Question: I'm working on a personal project for a friend and have hit a bit of a roadblock. I can continue as I am and write some really redundant code, but I feel there must be a more efficient way of doing this.
What I'm trying to do is write a method that will add three values and display the results to the text box under "Skill Modifier" header (see screenshot). I need to get the method, or a series of methods, to do that for each skill. It needs to get the Skill Modifier value for Balance, Climb, Escape Artist, etc...

The method would be something like "CalculateSM"
What I have currently:
'''
private void btnUpdate_Click(object sender, EventArgs e)
{
//AM + R + MM =SM
//AM = Ability Modifier
//R = Rank
//MM = Misc Modifier
//SM = Skill Modifier
decimal balanceMod = balanceAM.Value + balanceR.Value + balanceMM.Value;
balanceSM.Text = balanceMod.ToString();
decimal climbMod = climbAM.Value + climbR.Value + climbMM.Value;
climbSM.Text = climbMod.ToString();
//etc...
}
'''
Essentially the biggest issue, for me, is figuring out how to contrive a method that can deal with so many different field names and add them in the same way. I'd like to avoid copy and pasting the same two lines of code fifty times over for each and every skill.
Any ideas would be much appreciated! Thank you.
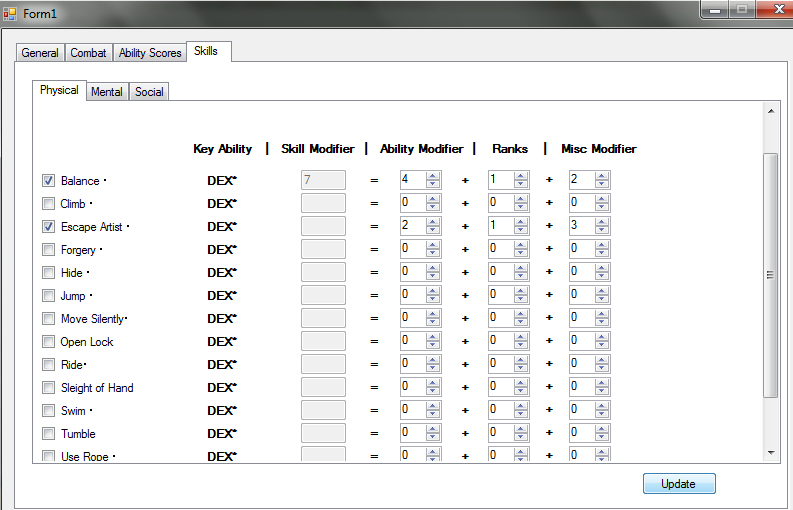
Answer: using fields like this is not very object-oriented. you're probably going to want to introduce a Skills class that implements the method to calculate the final skill score and then use some Skills objects for different skills.
'''
public class Skill
{
int ability, rank, misc;
public Skill(int ability, int rank, int misc)
{
this.ability = ability;
this.rank = rank;
this.misc = misc;
}
public int Score { get { return ability + rank + misc; }
}
Skill balance = new Skill(10, 1, 1);
textBalance.Text = balance.Score.ToString();
Skill programming = new Skill(10, 100, 0);
textProgramming.Text = programming.Score.ToString();
'''
also, think of a clever way to tie the skills to your user controls. you're not going to like ending up with 50 text boxes that are all alike except for a bit of a name. a first step could be to wire them all up to the same event handler, for example.